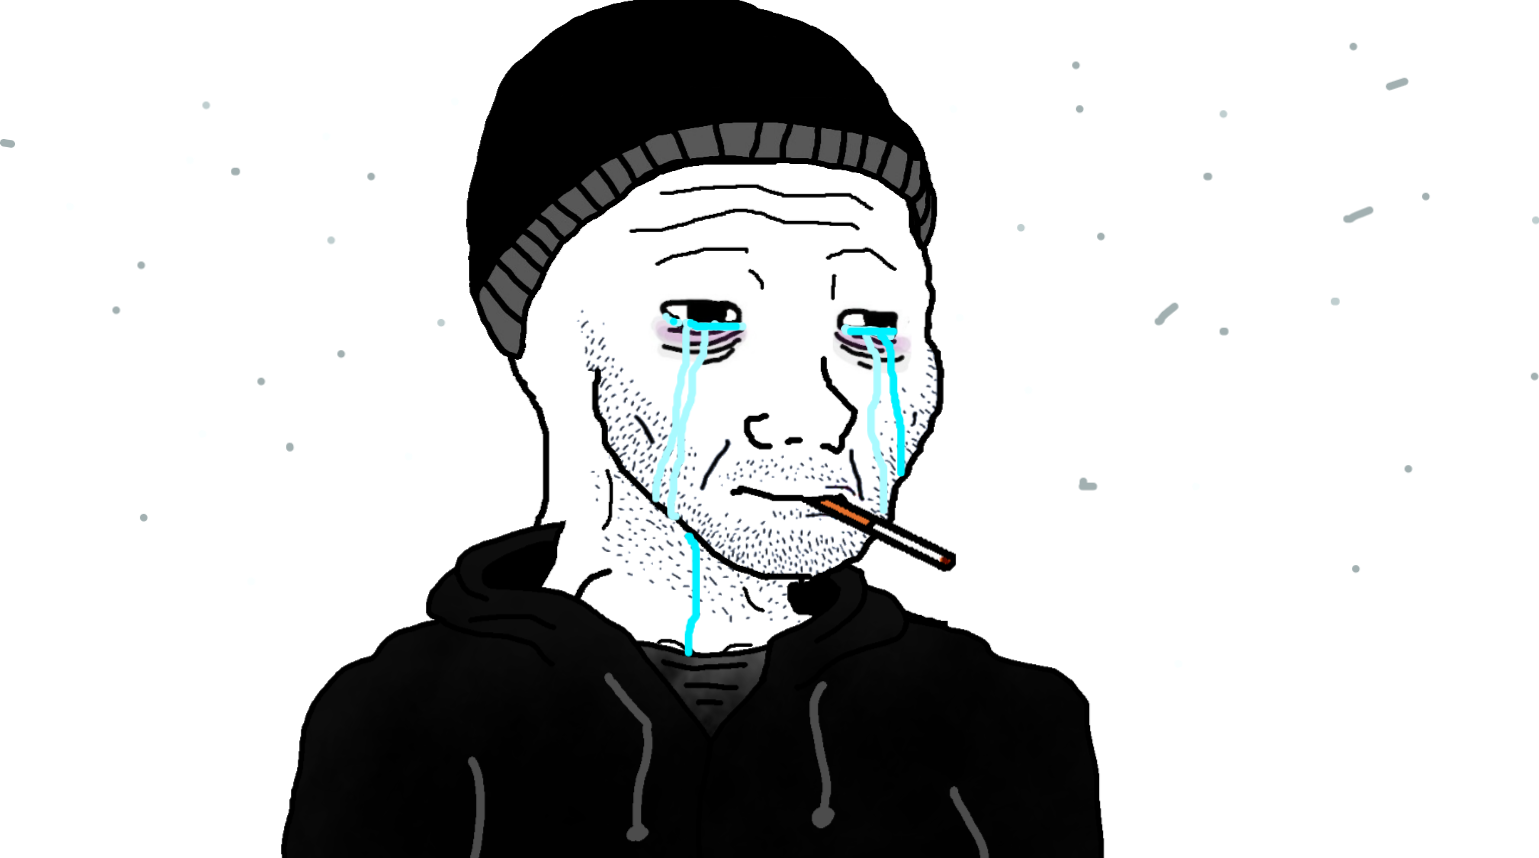
Label: 5_Doomer